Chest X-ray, PA view. Patient: 43 years old, sex F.
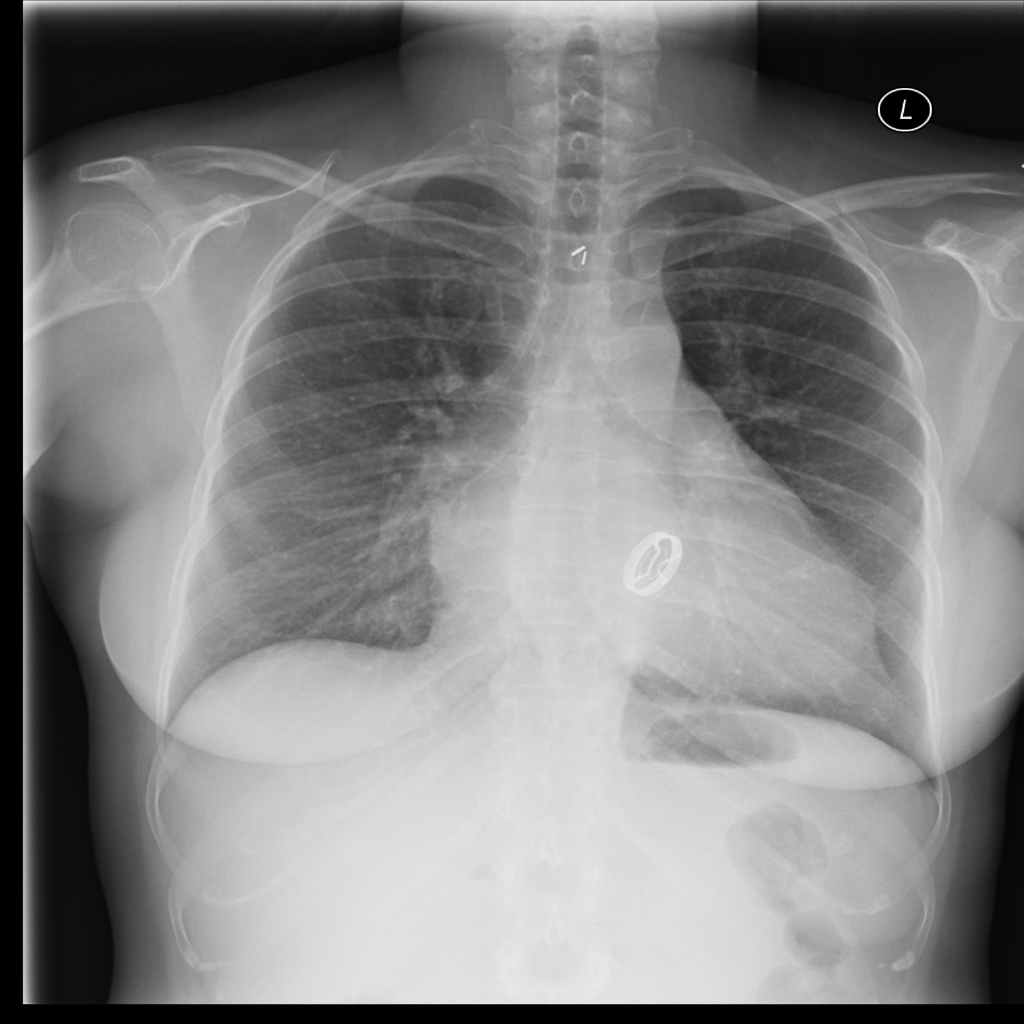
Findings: Infiltration